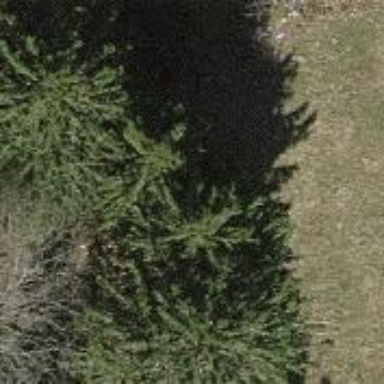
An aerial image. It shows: Needle-leaved tree in nature.